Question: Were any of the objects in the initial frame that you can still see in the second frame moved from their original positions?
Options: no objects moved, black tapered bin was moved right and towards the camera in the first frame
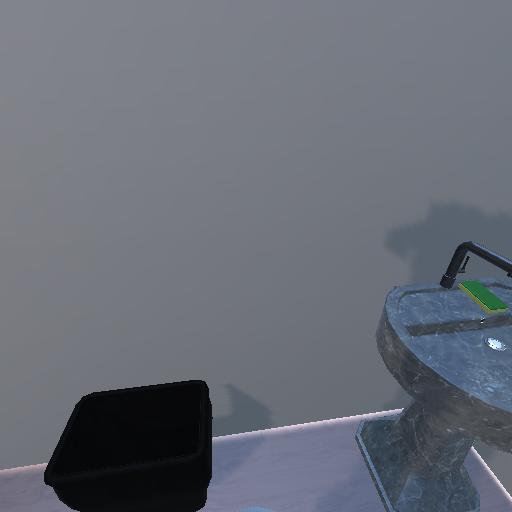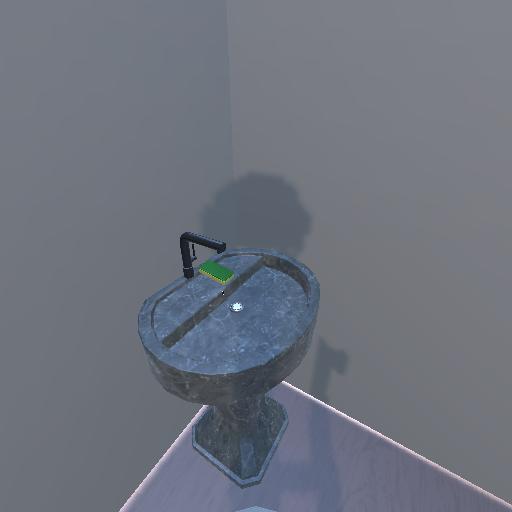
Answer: no objects moved